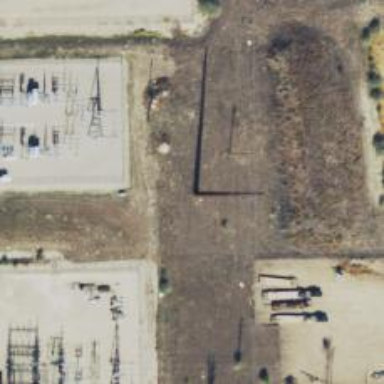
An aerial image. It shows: Power tower.